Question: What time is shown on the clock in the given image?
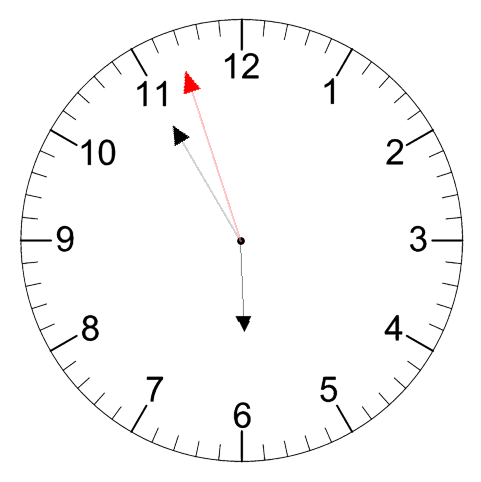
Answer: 05:54:57